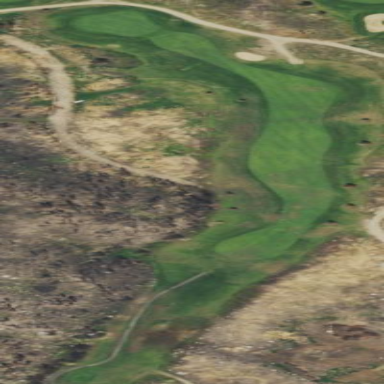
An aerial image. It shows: Area of rough grass used for golf.